Question: This is a snake game. How many steps do you need to take from the current state to eat two foods one after another (regardless of the order of the two foods)? At the same time, pay attention to avoid obstacles
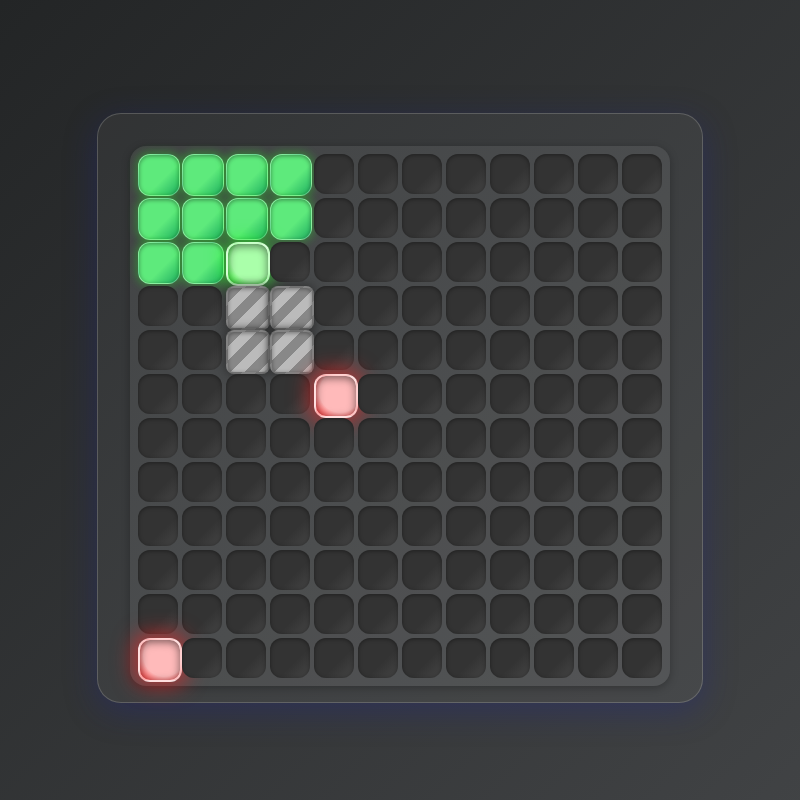
Answer: 15